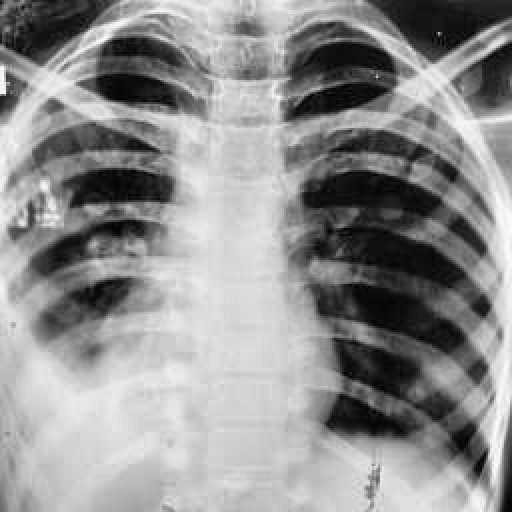
Finding: TUBERCULOSIS